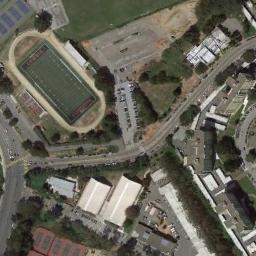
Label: ground_track_field